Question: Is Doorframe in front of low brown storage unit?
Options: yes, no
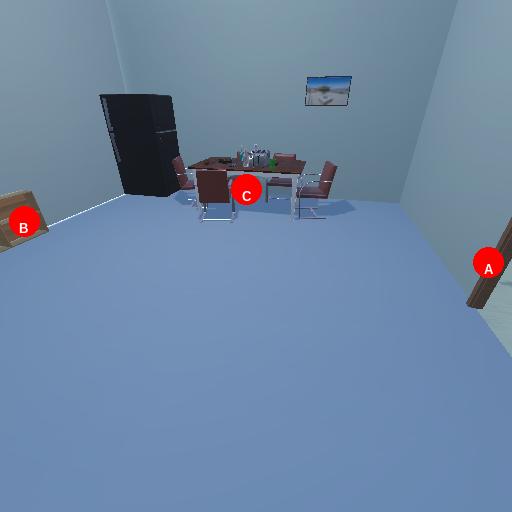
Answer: yes